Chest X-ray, AP view. Patient: 46 years old, sex M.
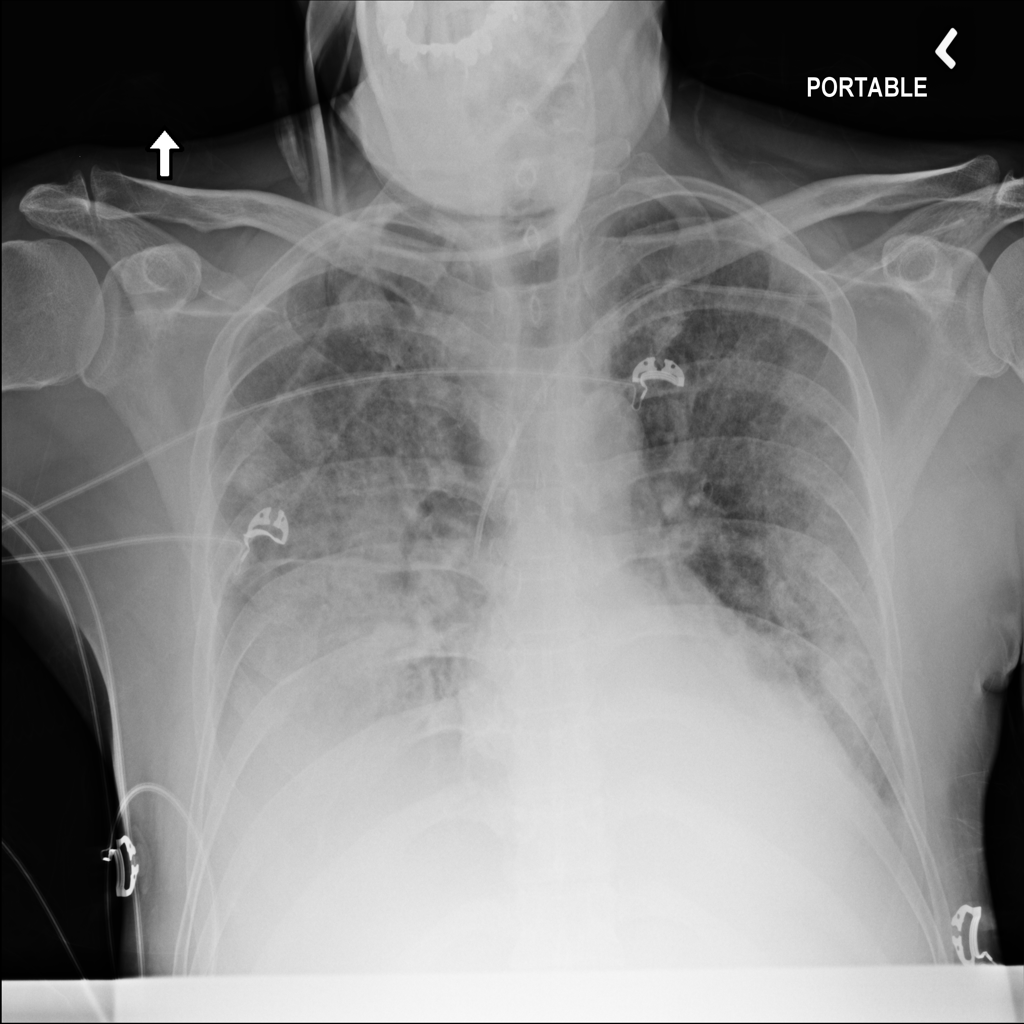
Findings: Edema, Effusion, Infiltration